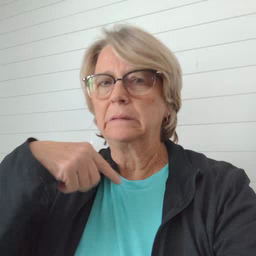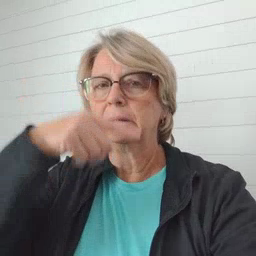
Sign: face